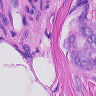
Metastatic tissue present: yes